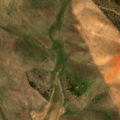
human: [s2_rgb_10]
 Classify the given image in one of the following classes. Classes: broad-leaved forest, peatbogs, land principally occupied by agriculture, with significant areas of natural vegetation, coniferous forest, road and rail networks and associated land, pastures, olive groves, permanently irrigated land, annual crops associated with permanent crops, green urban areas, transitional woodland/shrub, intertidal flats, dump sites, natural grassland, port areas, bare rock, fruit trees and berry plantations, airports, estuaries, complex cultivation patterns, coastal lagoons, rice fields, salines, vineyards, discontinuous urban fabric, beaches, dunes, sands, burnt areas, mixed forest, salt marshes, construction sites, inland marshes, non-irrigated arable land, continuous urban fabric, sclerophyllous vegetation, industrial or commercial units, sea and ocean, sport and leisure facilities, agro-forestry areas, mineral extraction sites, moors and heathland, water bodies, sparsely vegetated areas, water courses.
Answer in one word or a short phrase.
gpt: non-irrigated arable land, transitional woodland/shrub, water bodies